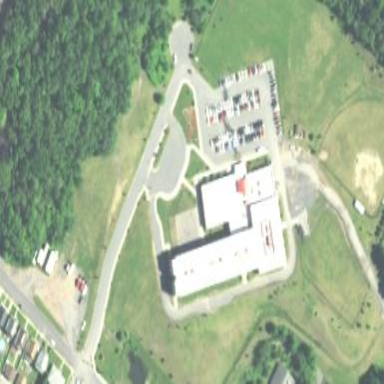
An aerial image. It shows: School building.